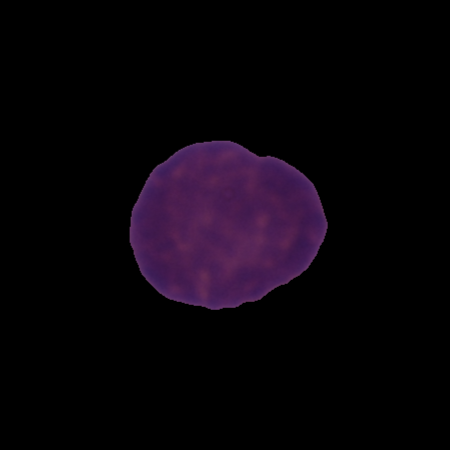
Label: healthy